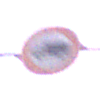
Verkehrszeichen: VerbotFuerKraftfahrzeugeUeberDreiKommaFuenfTonnen
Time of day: Dawn
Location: Outdoor (RoadRail)
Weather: Clear
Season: NotSpecified
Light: Natural